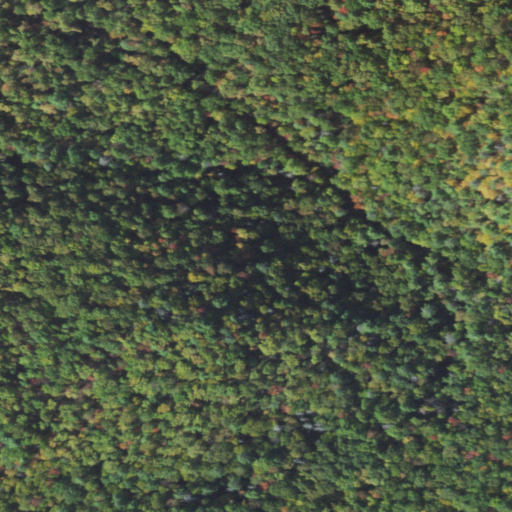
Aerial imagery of mountain in Pennsylvania named Little Mountain containing deciduous forest, open development, mixed forest, evergreen forest, and shrub